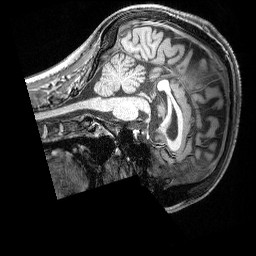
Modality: T1w
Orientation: sagittal
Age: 25
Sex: female
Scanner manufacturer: siemens
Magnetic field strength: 3 T
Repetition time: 2.3 s
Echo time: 0.00324 s